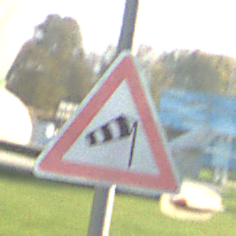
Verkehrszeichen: SeitenwindVonRechts
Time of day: SunriseSunset
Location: Outdoor (Special)
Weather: Clear
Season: NotSpecified
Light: Natural